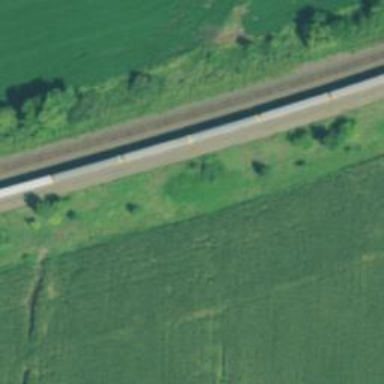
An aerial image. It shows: Railway siding for service.